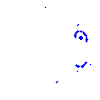
Particle: proton